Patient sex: F
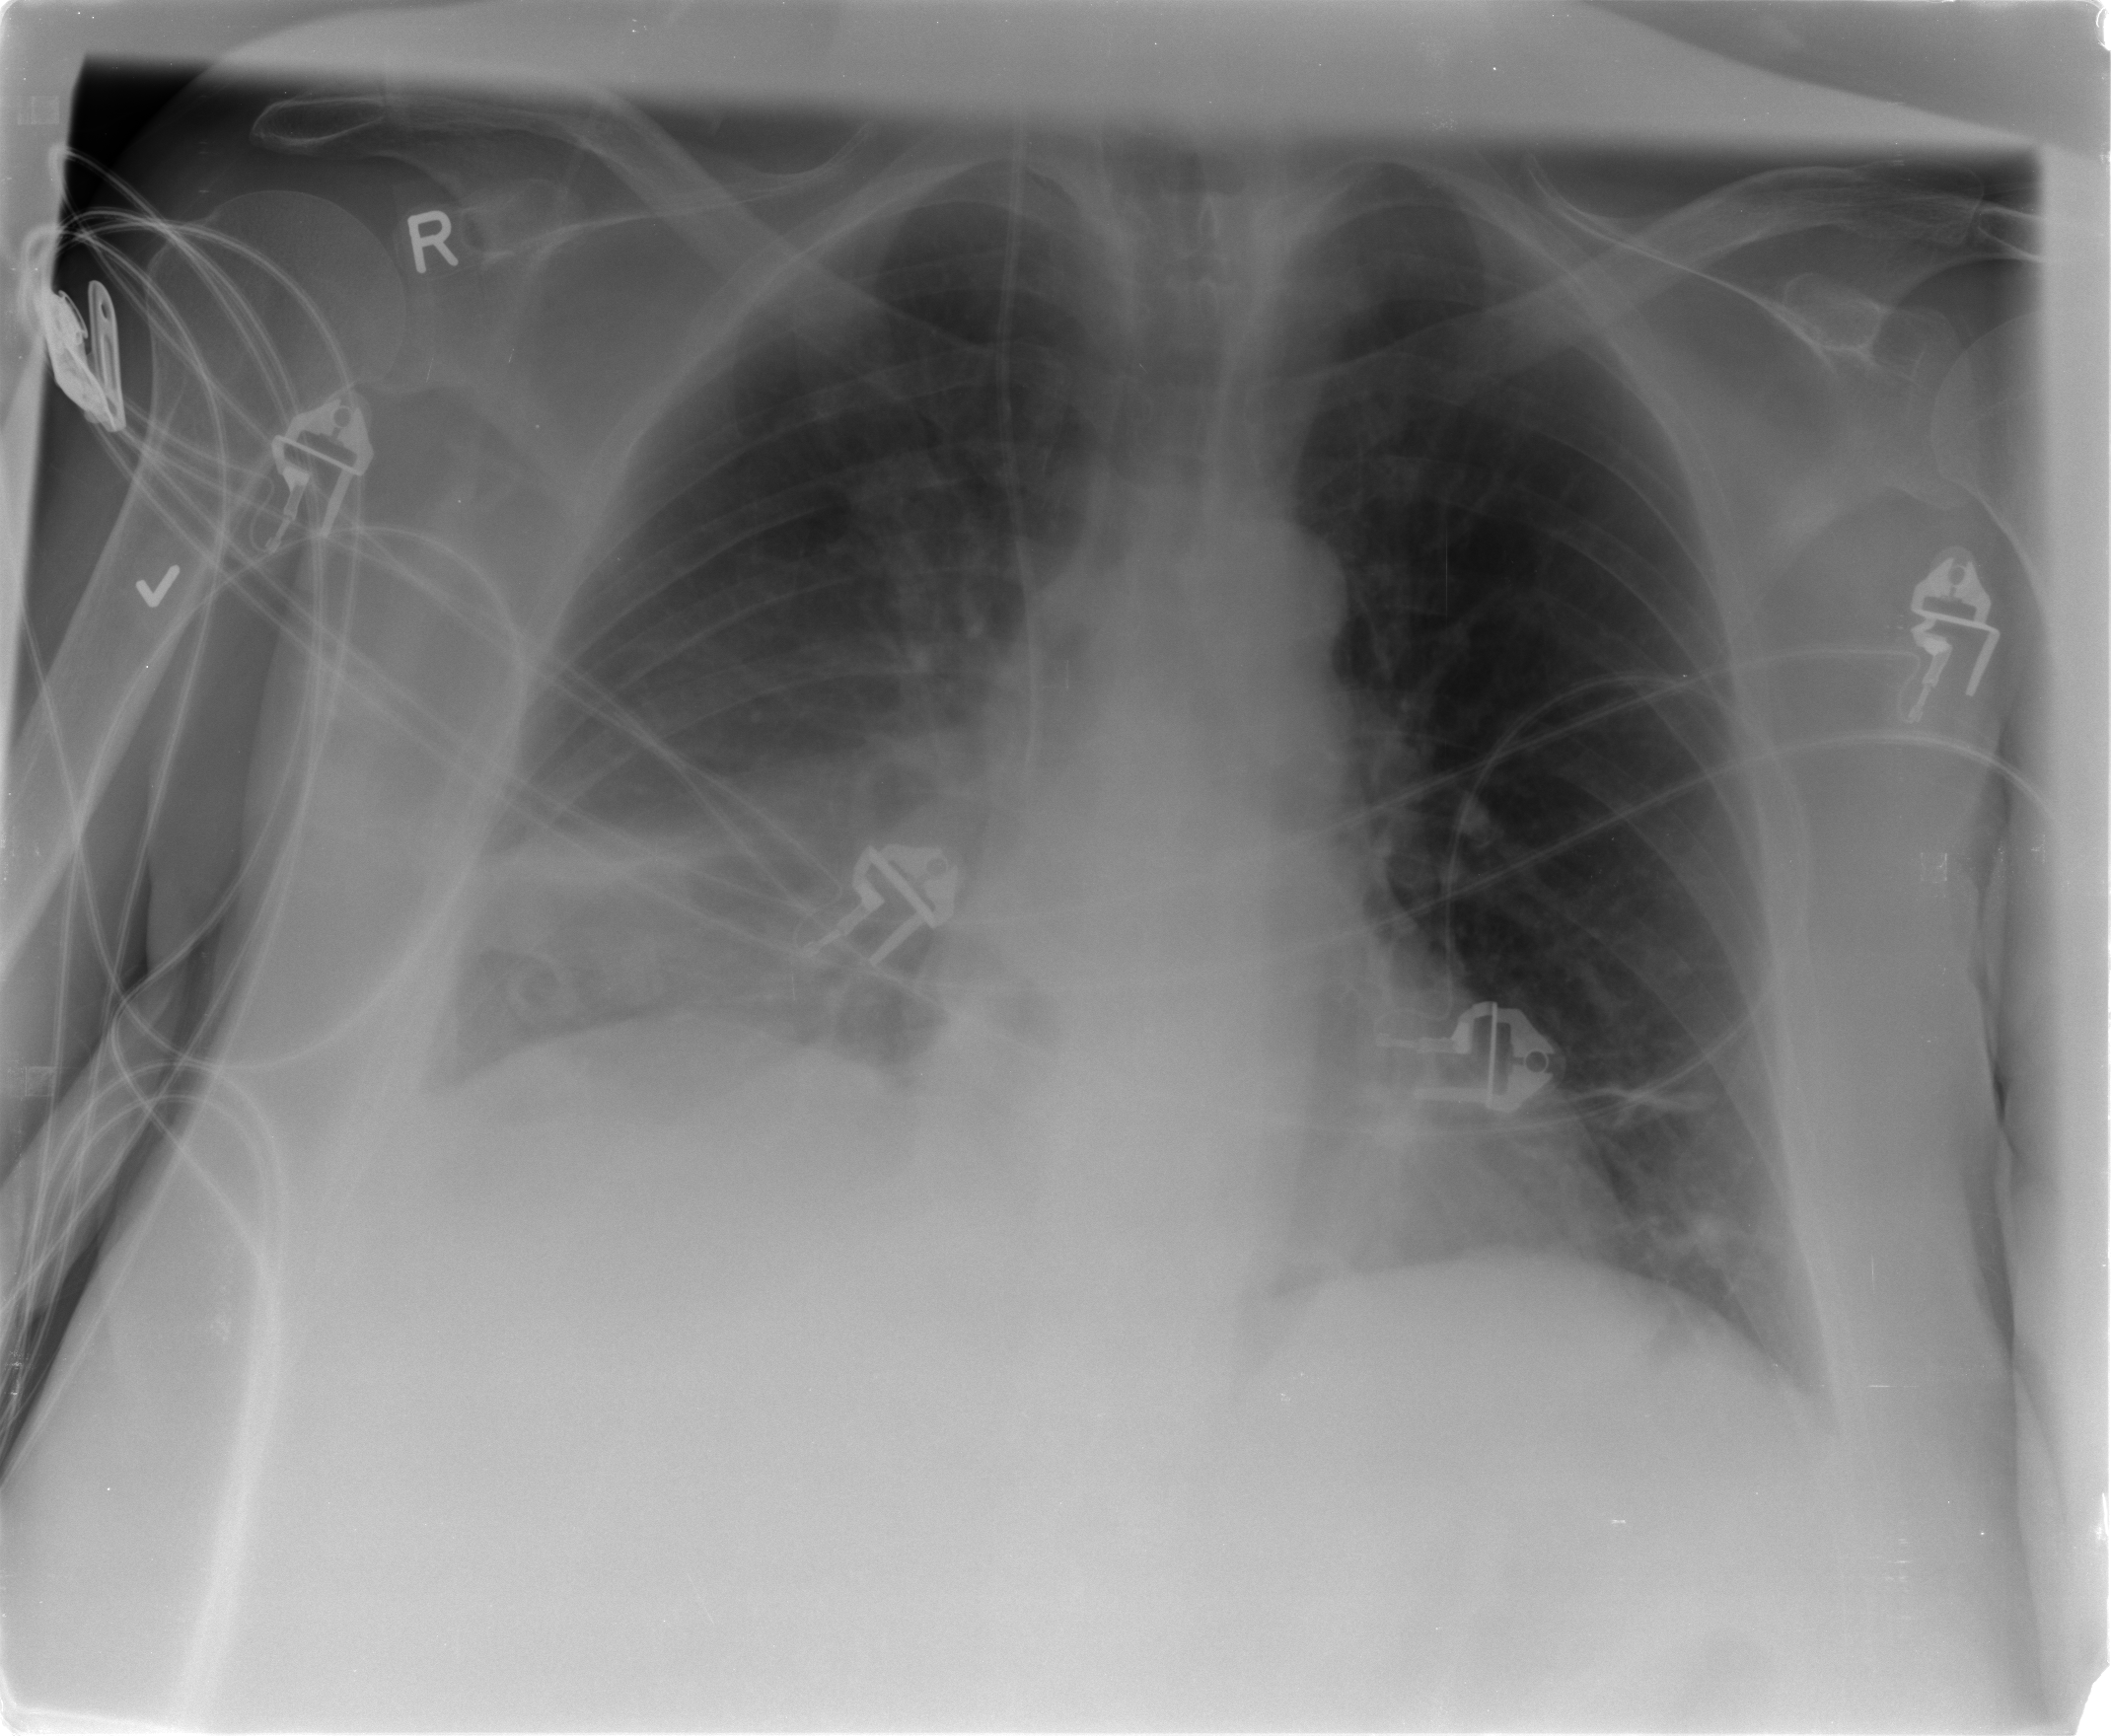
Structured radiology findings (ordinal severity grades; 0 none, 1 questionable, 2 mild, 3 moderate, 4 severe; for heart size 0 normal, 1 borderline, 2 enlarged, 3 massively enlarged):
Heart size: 2
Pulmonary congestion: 1
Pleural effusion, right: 1
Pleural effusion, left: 0
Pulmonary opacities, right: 1
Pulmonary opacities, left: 0
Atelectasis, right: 3
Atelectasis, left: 2